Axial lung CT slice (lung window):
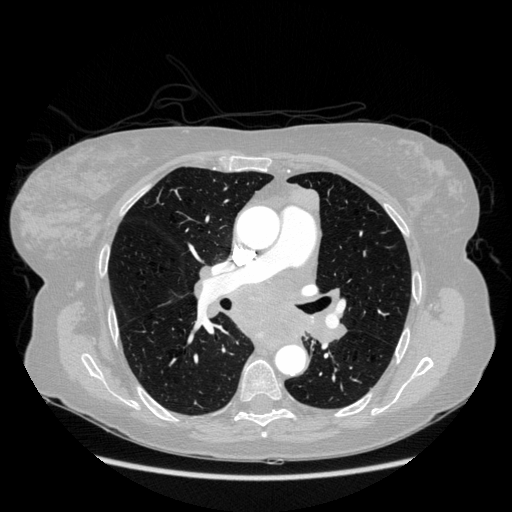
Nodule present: no